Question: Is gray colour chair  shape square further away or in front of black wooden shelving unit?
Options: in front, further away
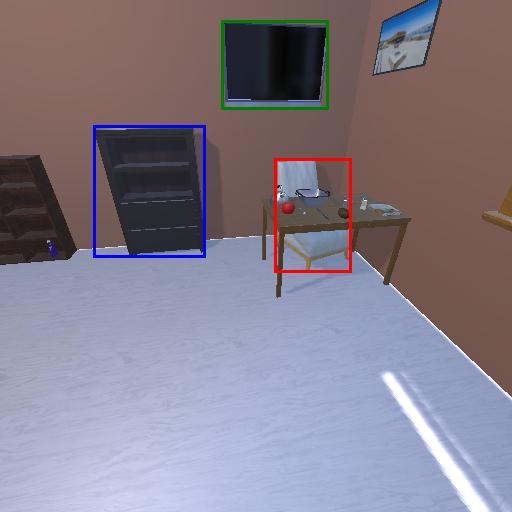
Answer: in front